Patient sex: F
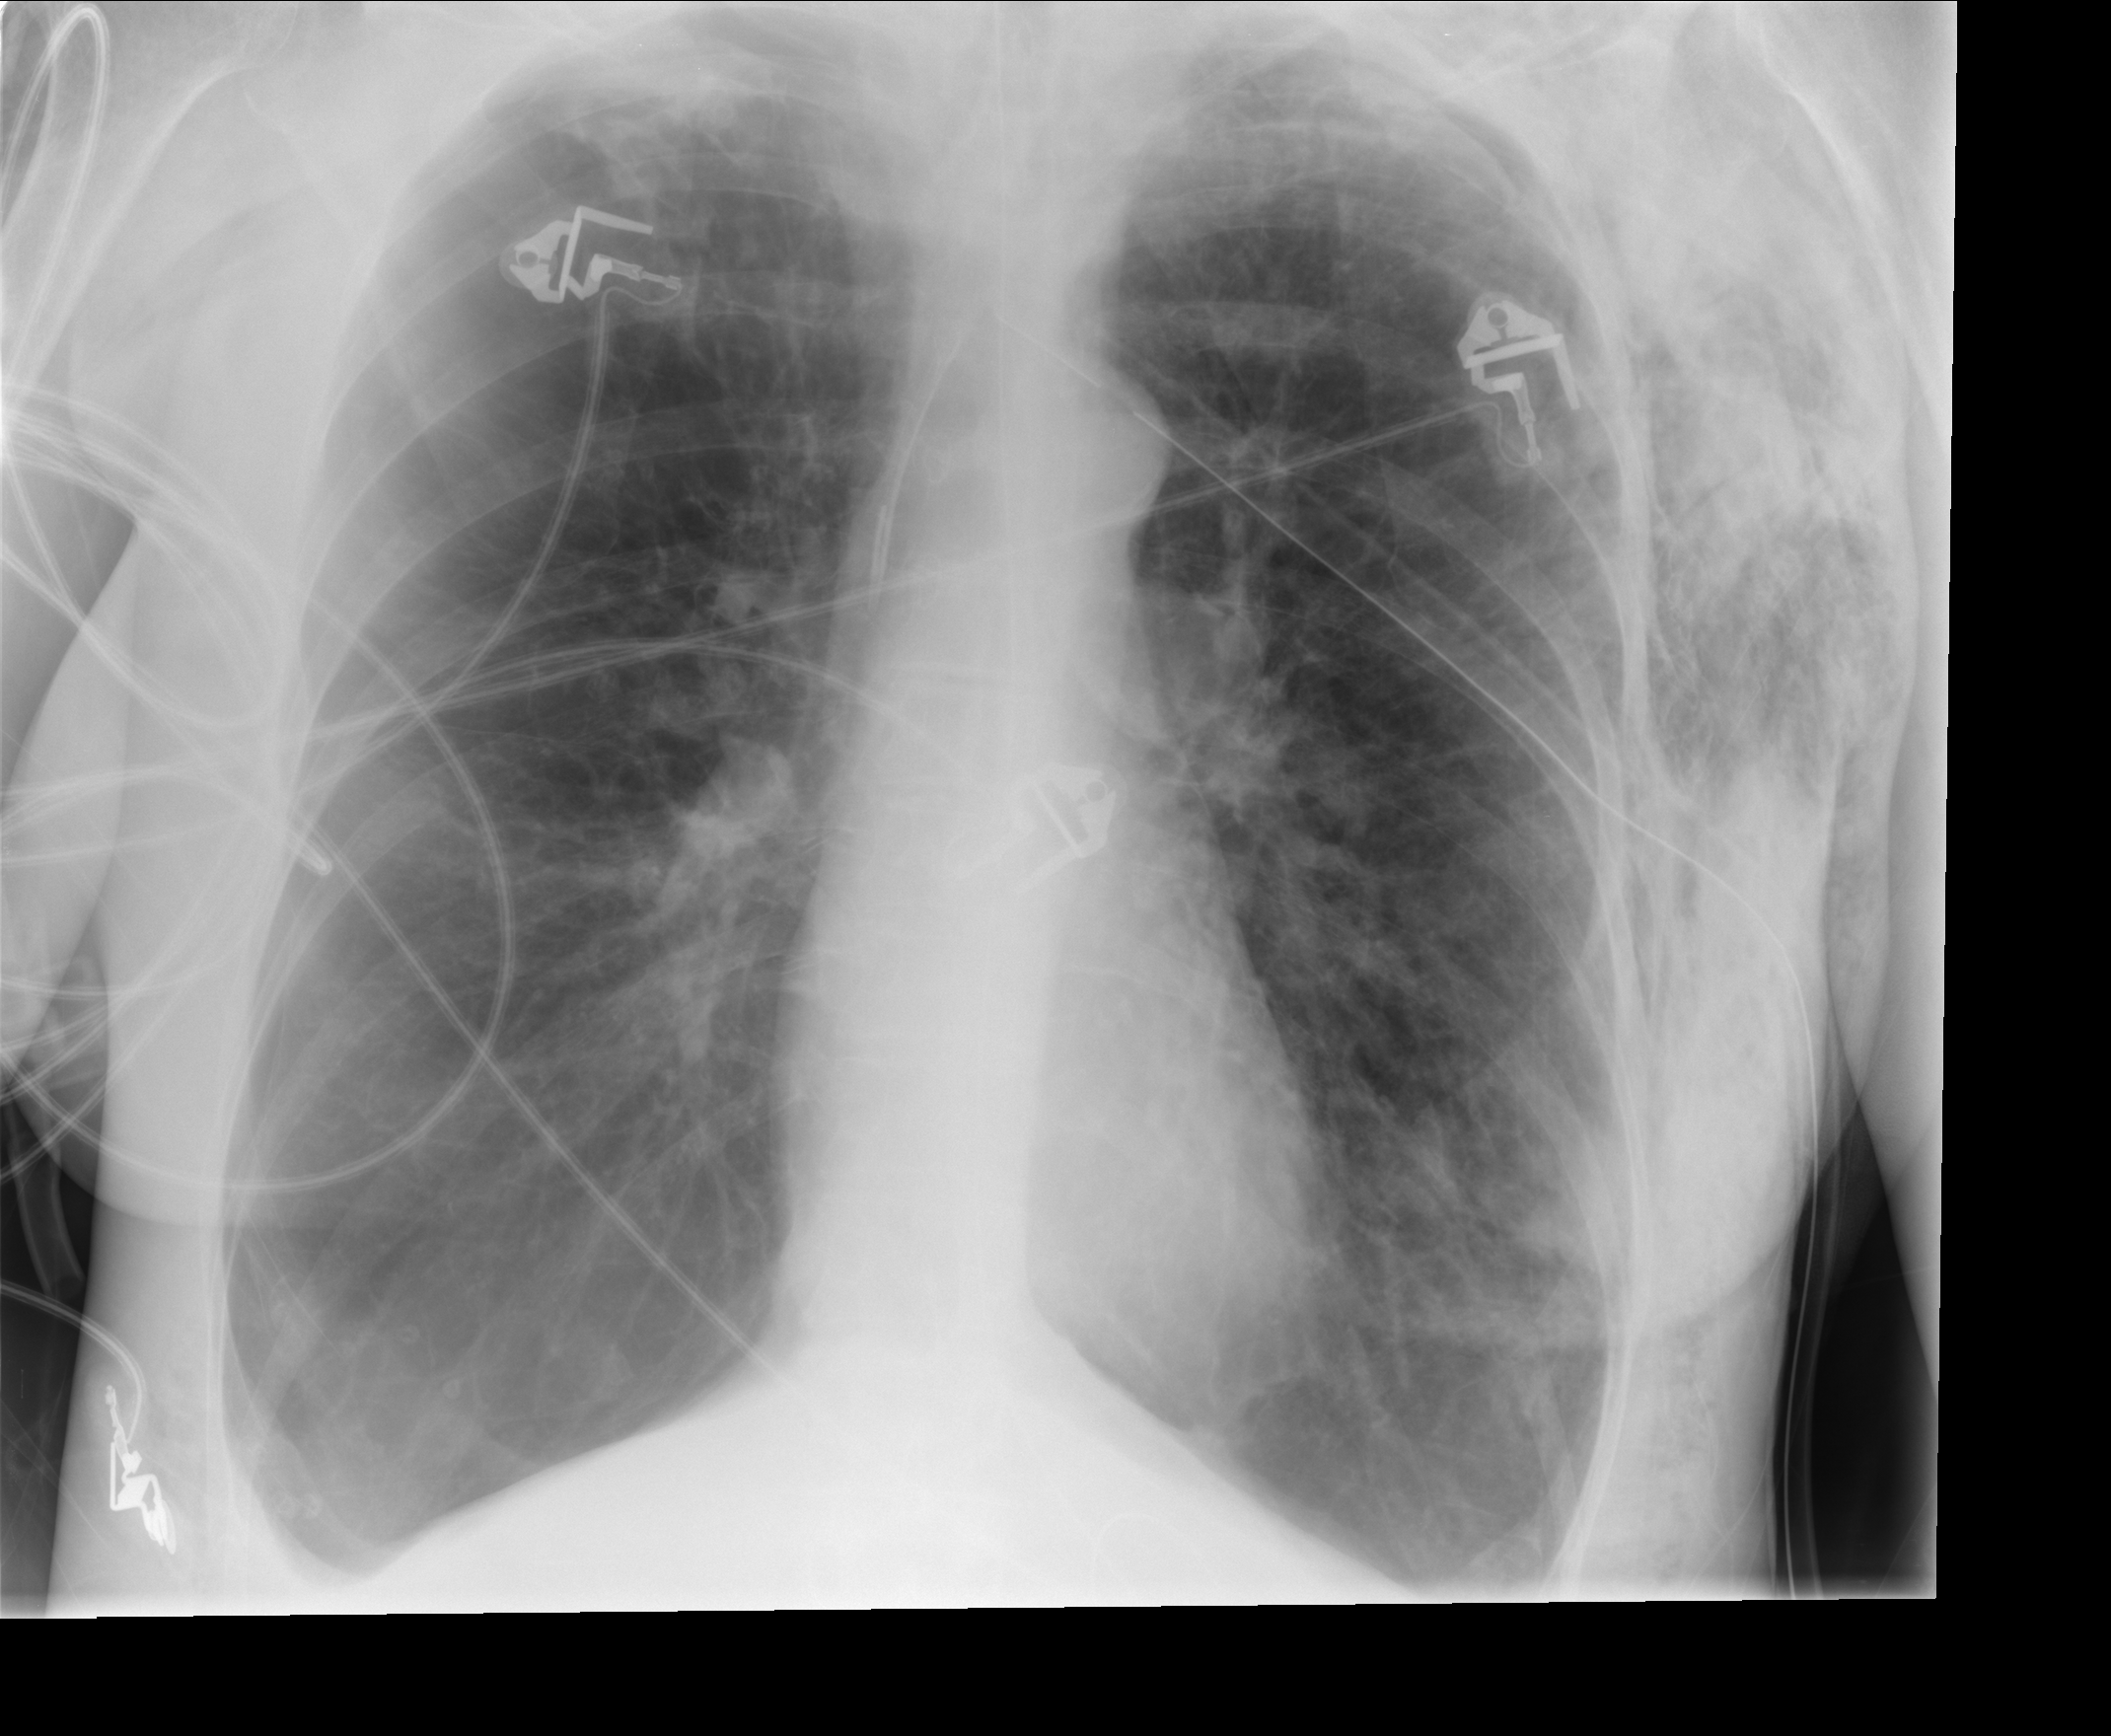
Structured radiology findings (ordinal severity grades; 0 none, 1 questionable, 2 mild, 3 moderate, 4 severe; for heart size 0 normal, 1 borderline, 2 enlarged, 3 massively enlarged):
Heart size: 0
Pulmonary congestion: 0
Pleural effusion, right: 1
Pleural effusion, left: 1
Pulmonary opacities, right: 0
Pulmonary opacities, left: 0
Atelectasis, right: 0
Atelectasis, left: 0